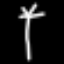
Label: palm tree